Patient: sex M, age 70
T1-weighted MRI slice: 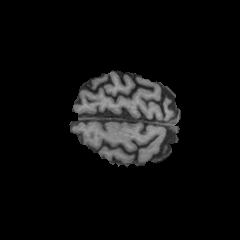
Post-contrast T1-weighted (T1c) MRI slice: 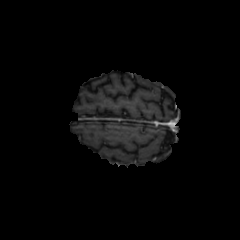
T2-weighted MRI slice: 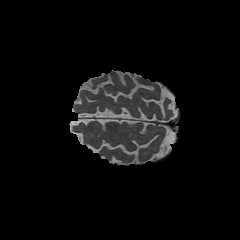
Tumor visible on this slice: no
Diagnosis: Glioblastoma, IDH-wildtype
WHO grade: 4